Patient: sex M, age 68
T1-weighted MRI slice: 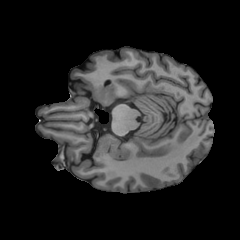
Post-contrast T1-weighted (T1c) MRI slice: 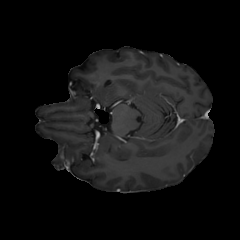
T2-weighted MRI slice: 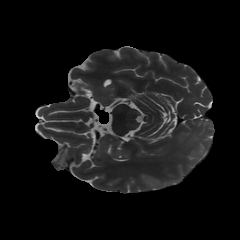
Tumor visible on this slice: no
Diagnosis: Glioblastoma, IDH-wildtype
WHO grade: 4